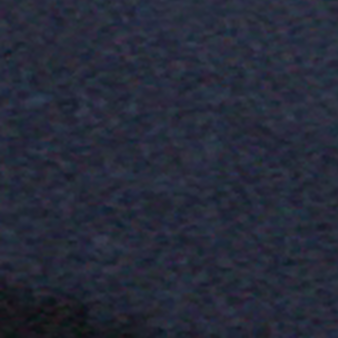
Label: other